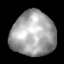
Tissue: lung
Cell type: Epithelial cells
Senescence score: 0.2131
Nuclear area (px): 1923
Mean DAPI intensity: 163.946